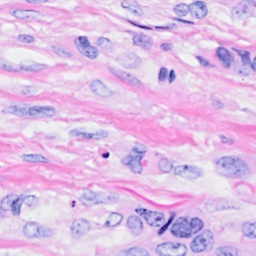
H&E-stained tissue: Breast